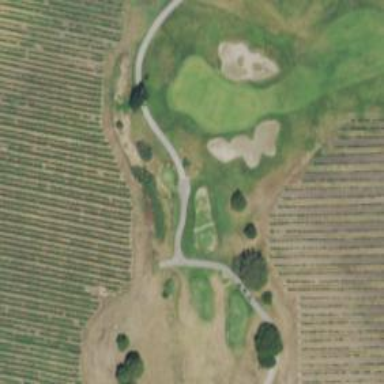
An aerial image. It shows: Footway on the golf path at Eagle Vines Golf Course.